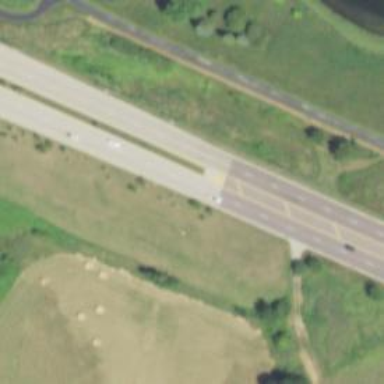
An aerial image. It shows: Primary highway.